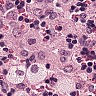
Metastatic tissue present: no